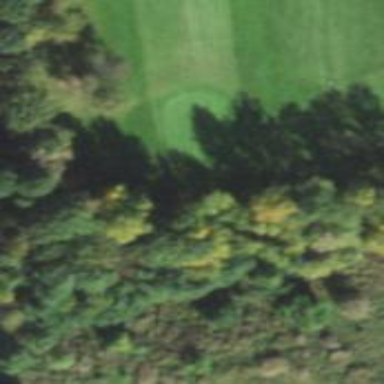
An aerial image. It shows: Golf hole.